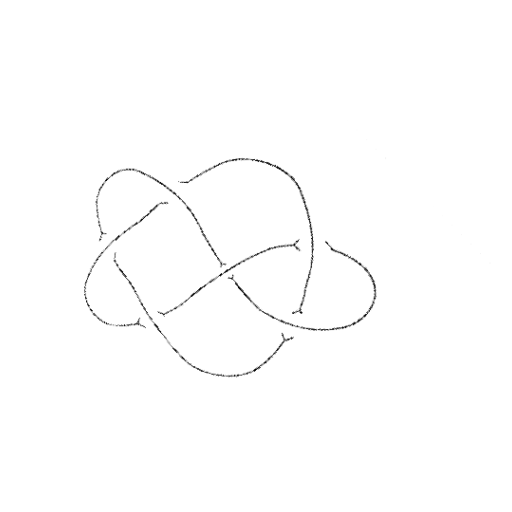
Crossing number: 6